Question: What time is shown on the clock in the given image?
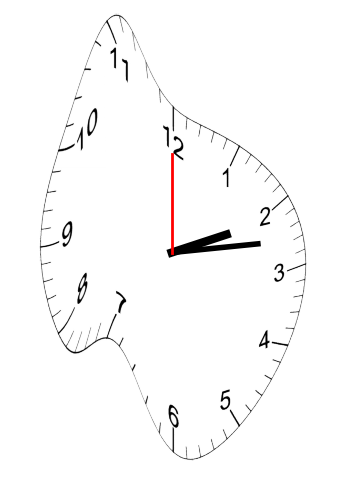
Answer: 02:13:00